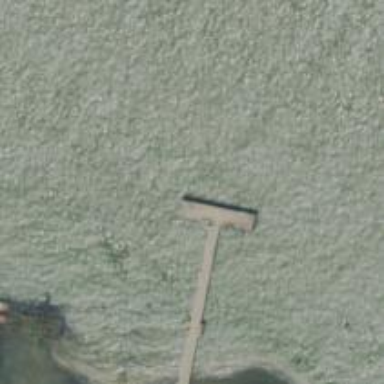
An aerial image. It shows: Footway leading to man-made pier.